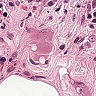
Metastatic tissue present: no